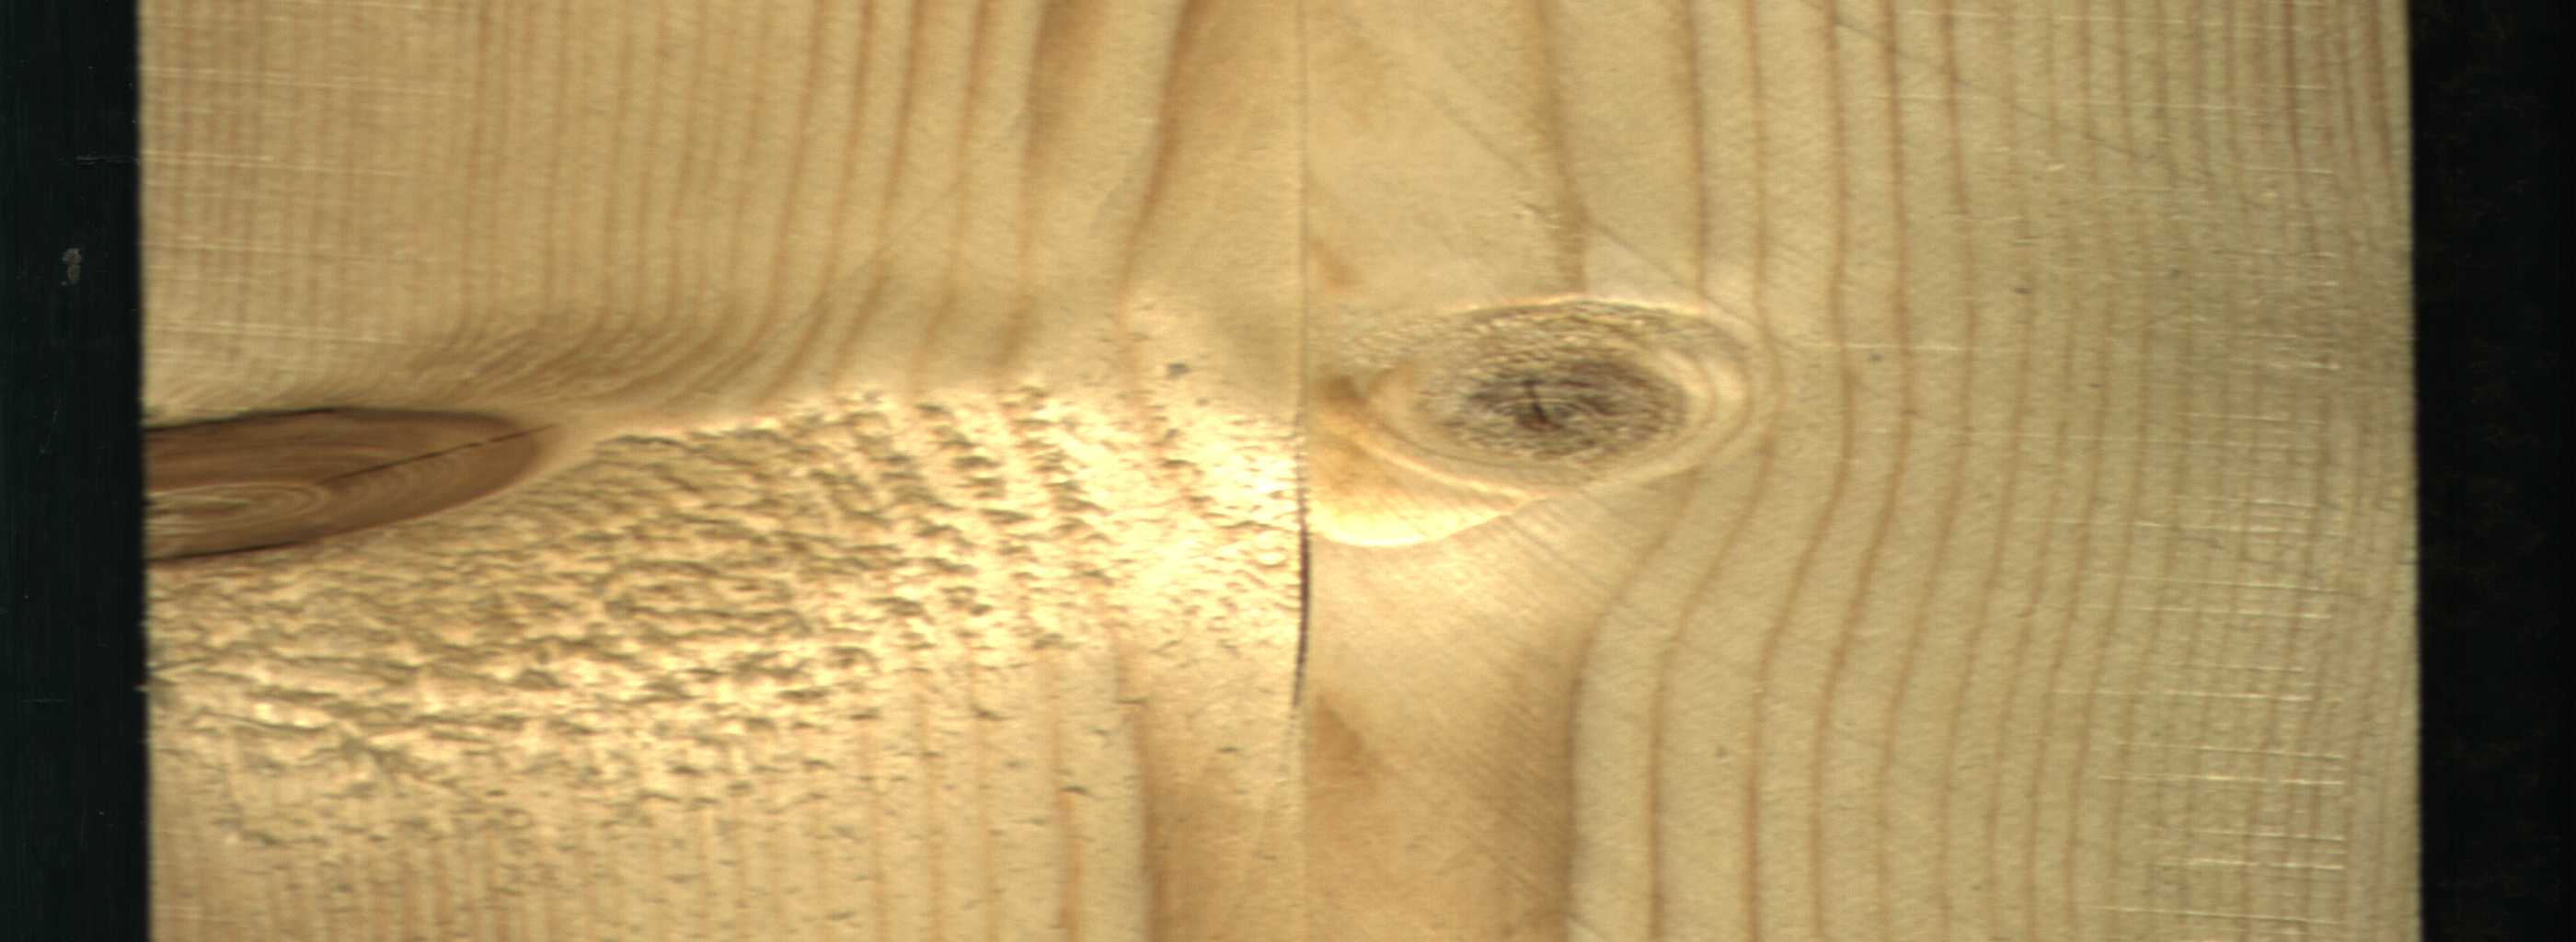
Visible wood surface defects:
Crack
knot_with_crack
Live_Knot